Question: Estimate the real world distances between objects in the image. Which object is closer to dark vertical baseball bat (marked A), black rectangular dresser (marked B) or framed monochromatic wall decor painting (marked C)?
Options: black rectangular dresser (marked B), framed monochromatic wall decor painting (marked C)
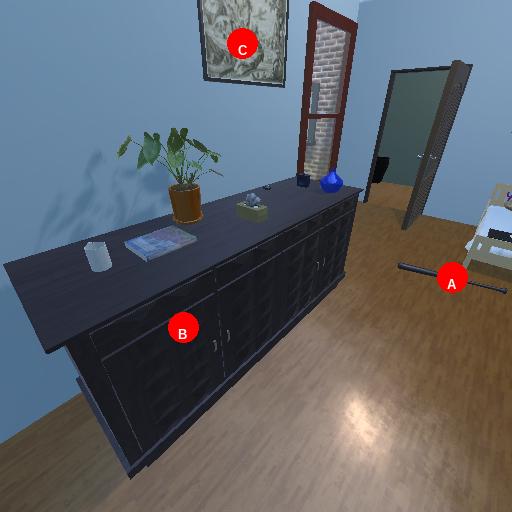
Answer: black rectangular dresser (marked B)